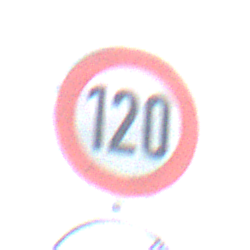
Verkehrszeichen: Geschwindigkeit120
Zusatzzeichen unten: EndeUeberholverbot
Umgebung: Outdoor, Suburban
Tageszeit: Midday
Wetter: PartlyCloudy
Licht: Natural
Jahreszeit: NotSpecified
Kontrast: HighContrast